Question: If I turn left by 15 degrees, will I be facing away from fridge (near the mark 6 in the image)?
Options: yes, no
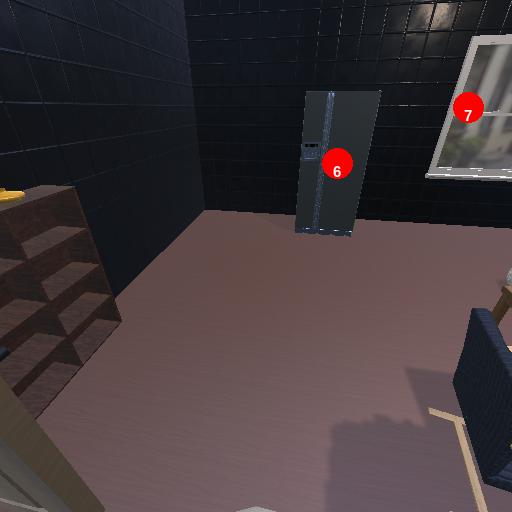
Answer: yes